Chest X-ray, PA view. Patient: 36 years old, sex M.
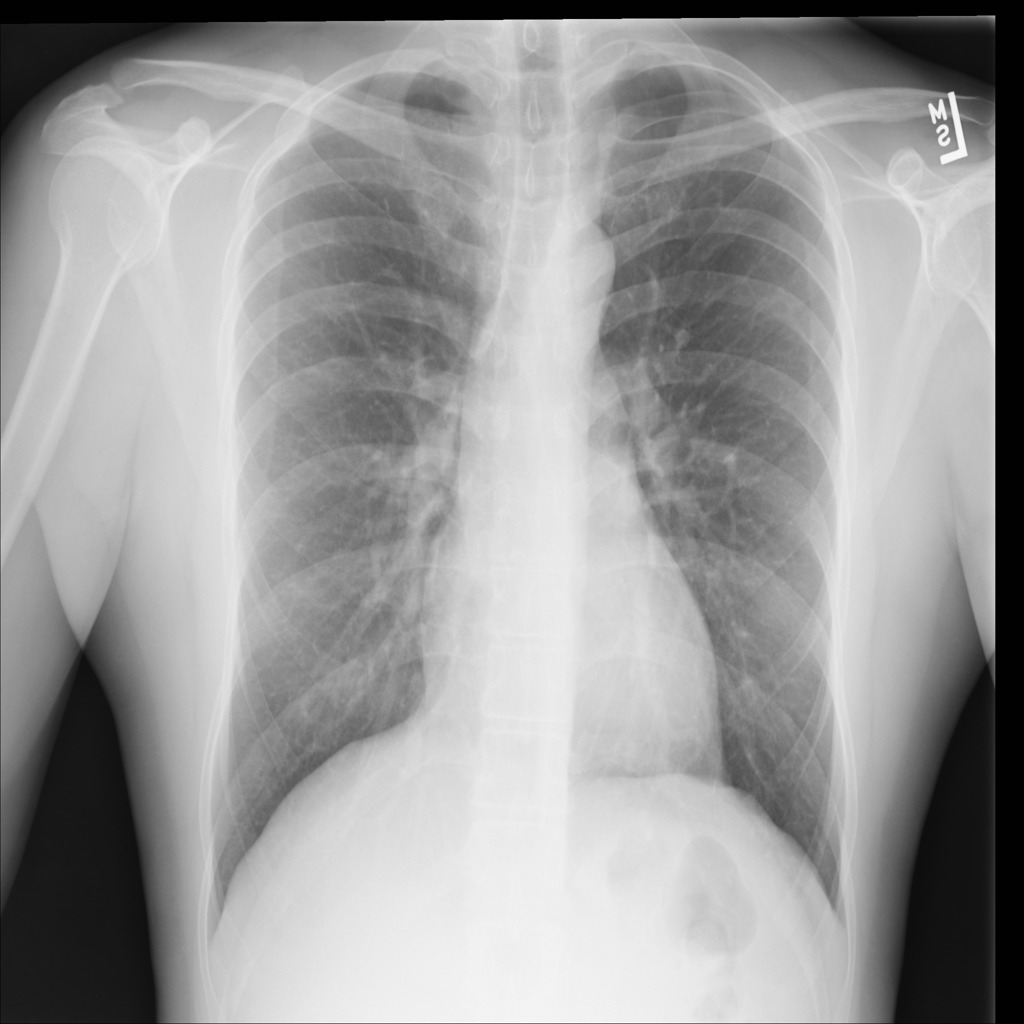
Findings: No Finding